Question: I'm trying to connect to a MySQL database using the 'From SQL Server' option in Excel. I gave the connection details: 'Server address', 'username' and 'password', but the connection doesn't get through. Should I make any changes on the server side to make this connection possible?
Thanks for any help you might provide.

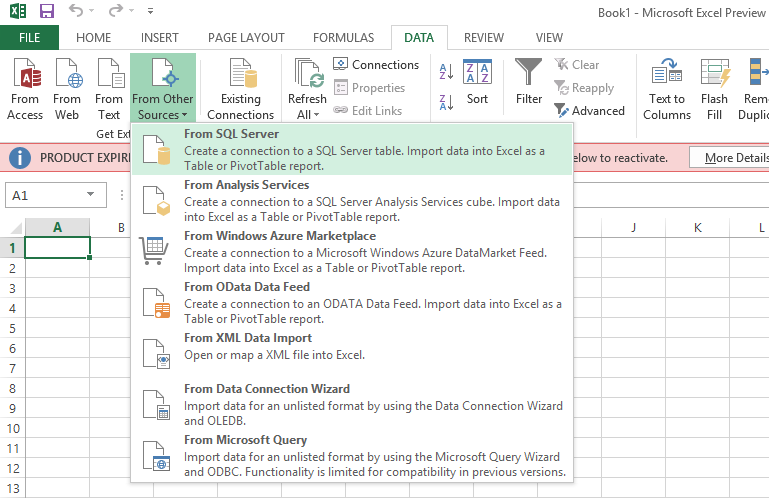
Answer: <URL> installed.